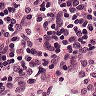
Metastatic tissue present: no